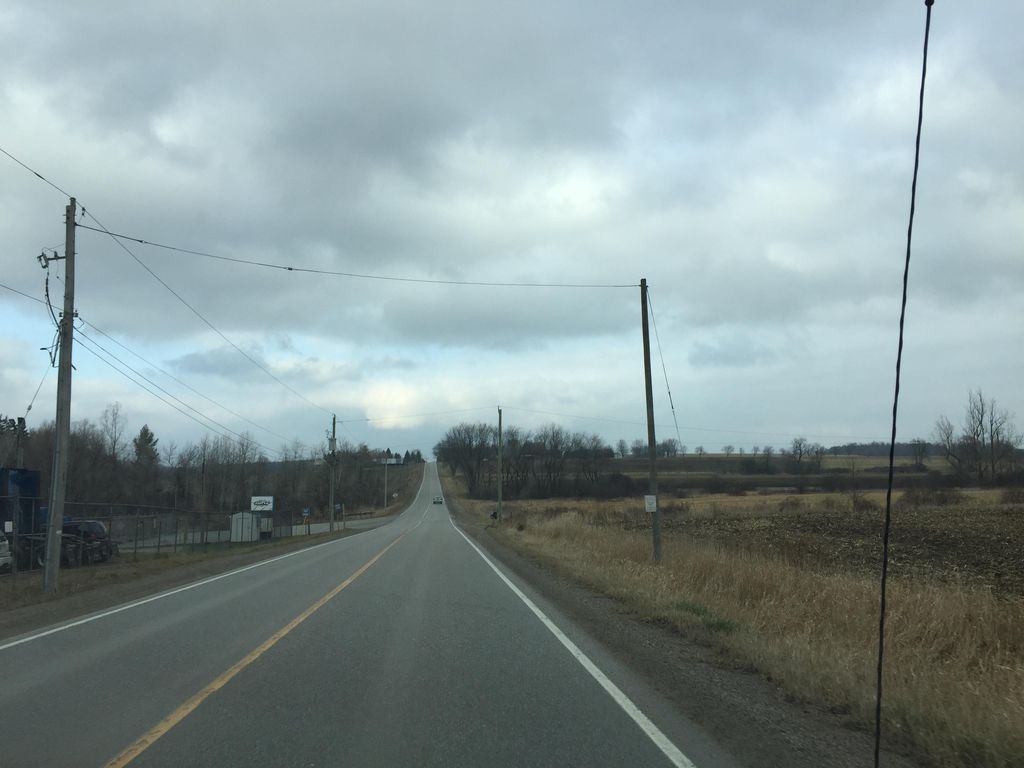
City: kitchener-waterloo